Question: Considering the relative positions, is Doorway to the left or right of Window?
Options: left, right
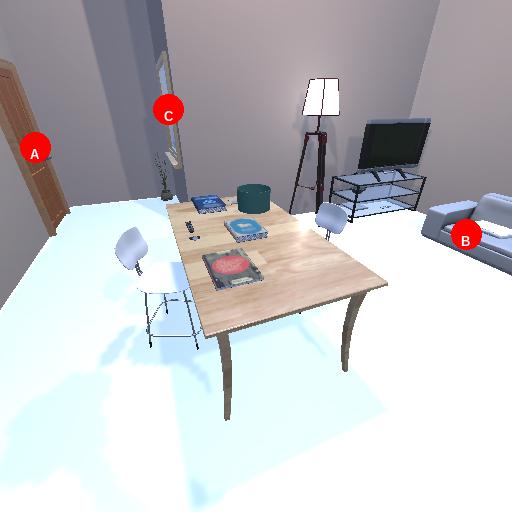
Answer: left